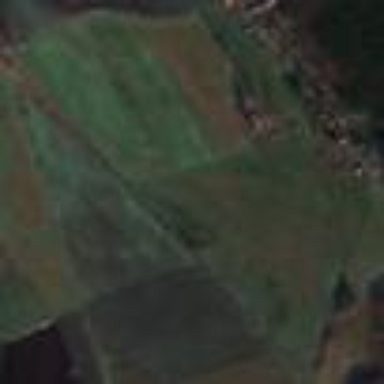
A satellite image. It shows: Picturesque farmland scene.